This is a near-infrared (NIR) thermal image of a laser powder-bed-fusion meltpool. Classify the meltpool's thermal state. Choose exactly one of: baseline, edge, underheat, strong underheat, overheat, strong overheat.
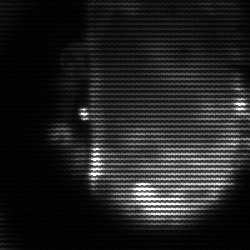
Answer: baseline